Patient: sex F, age 71
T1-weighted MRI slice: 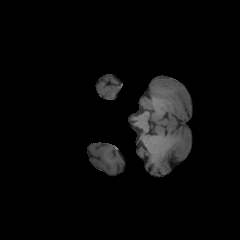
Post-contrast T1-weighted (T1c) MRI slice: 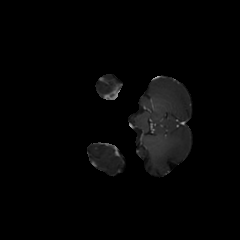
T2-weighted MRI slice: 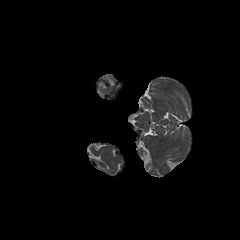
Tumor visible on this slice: no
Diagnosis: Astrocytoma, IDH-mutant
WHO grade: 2